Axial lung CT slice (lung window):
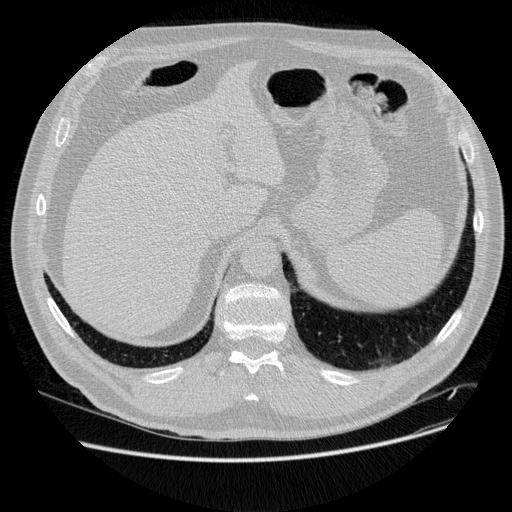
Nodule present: no